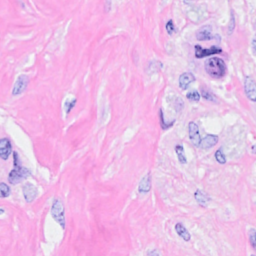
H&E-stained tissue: Breast